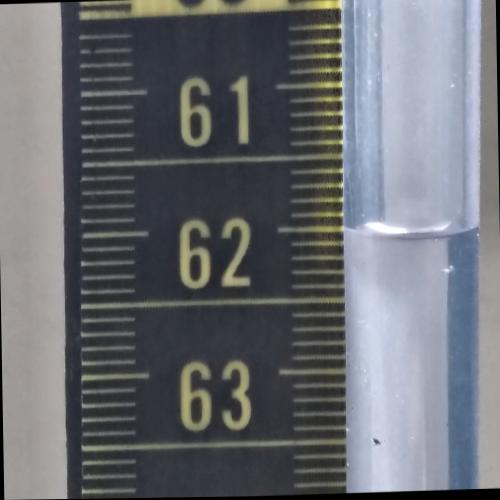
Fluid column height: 62.0 cm